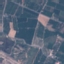
Land use / land cover: PermanentCrop